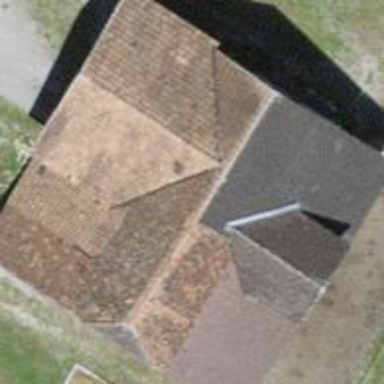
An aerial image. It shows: Rural barn.